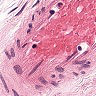
Metastatic tissue present: no